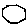
Label: hexagon